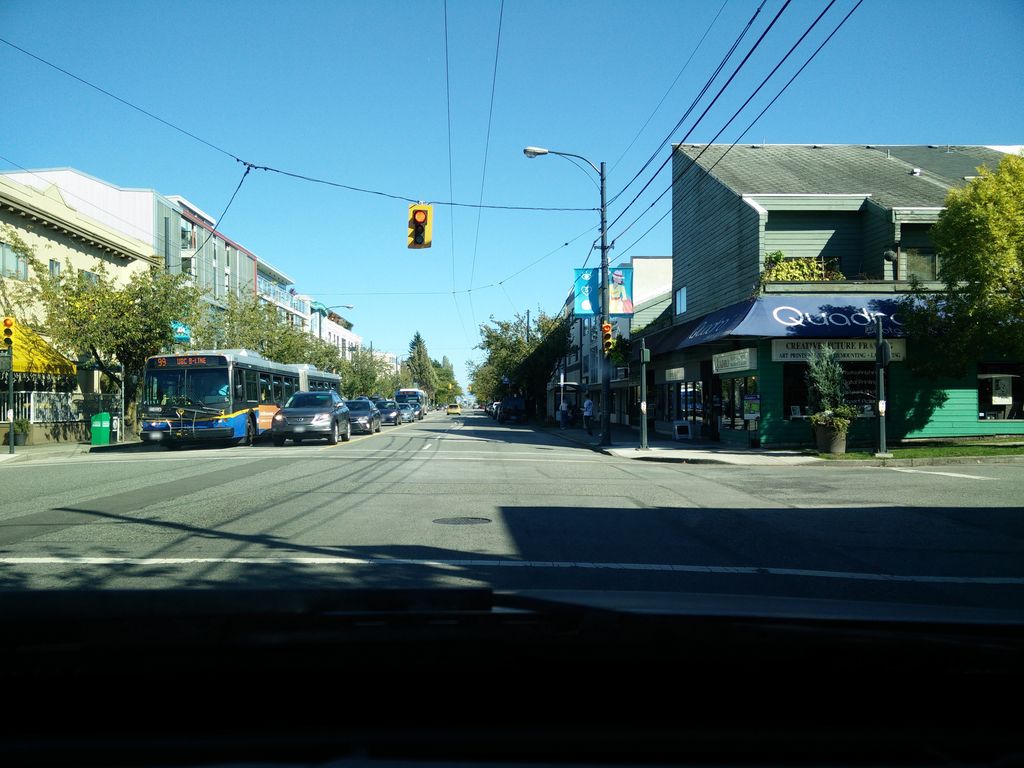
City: vancouver